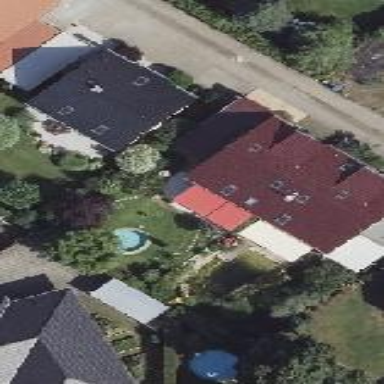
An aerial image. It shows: Semidetached house with gabled roof.